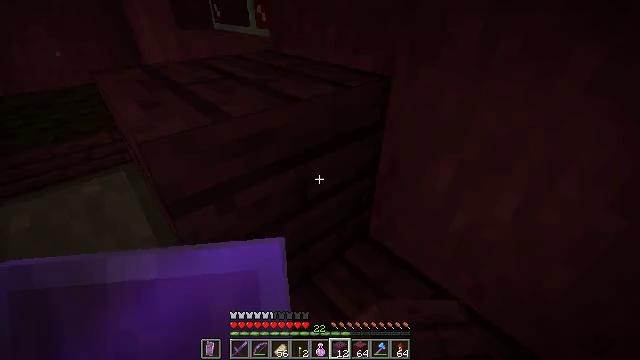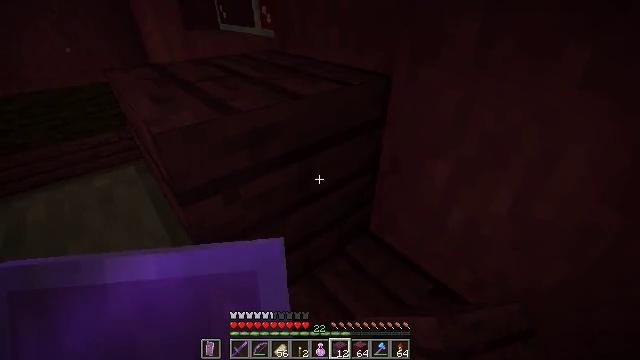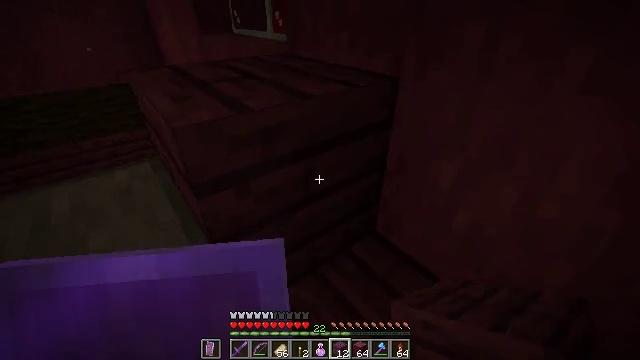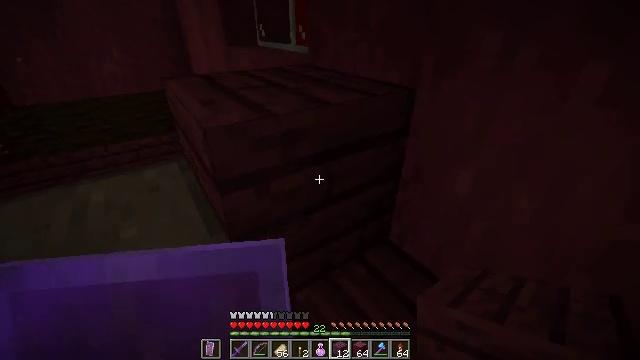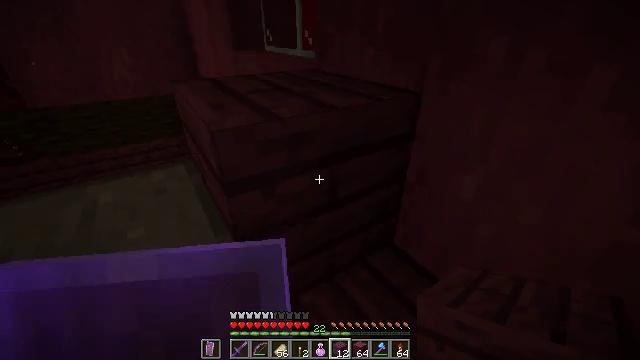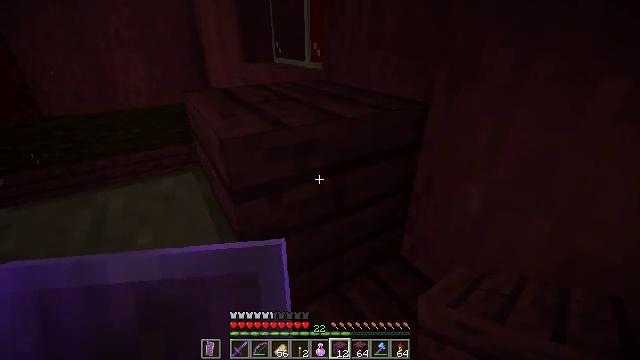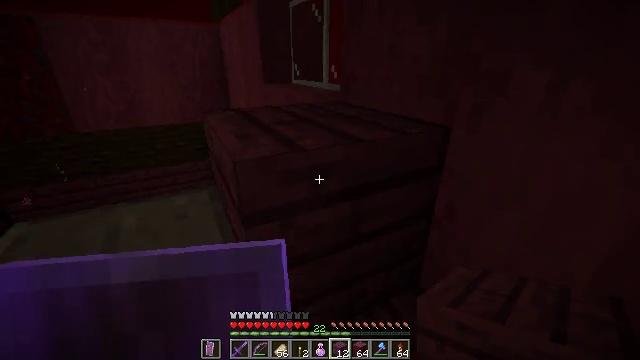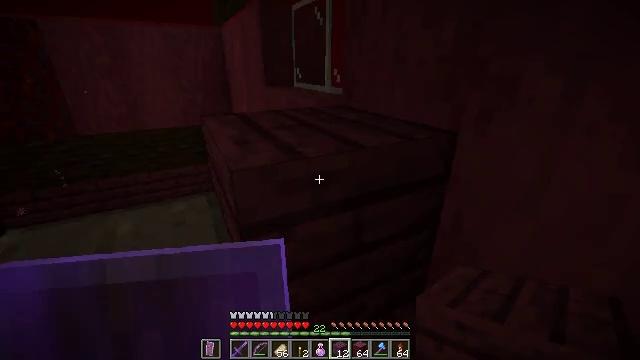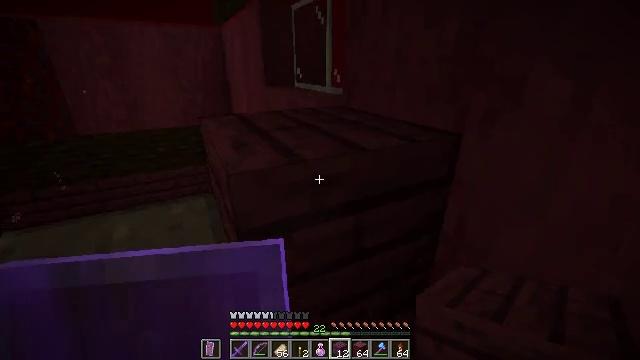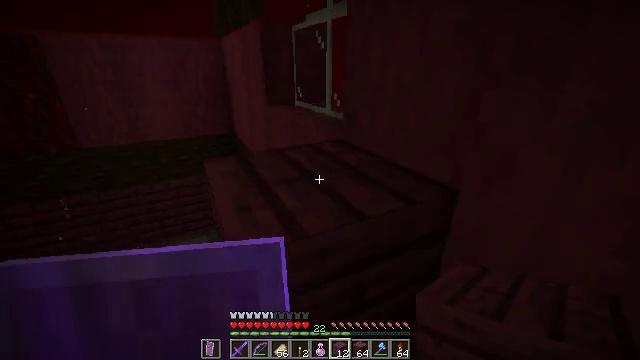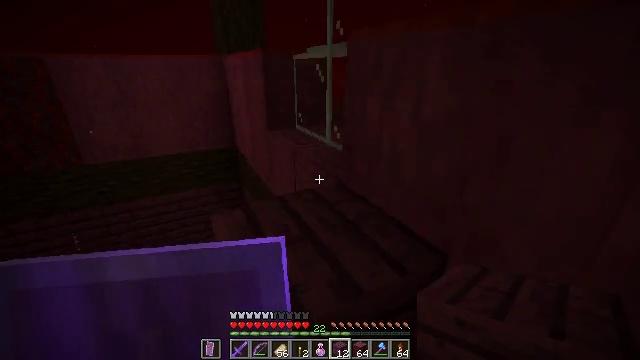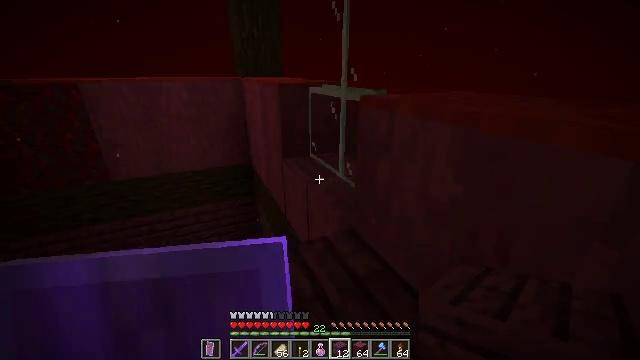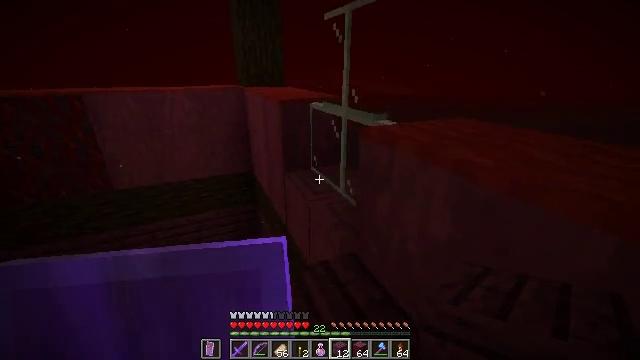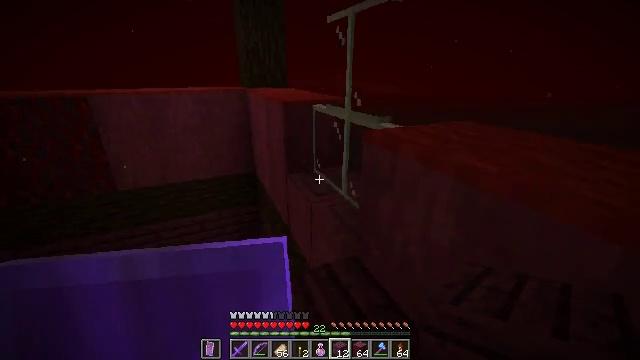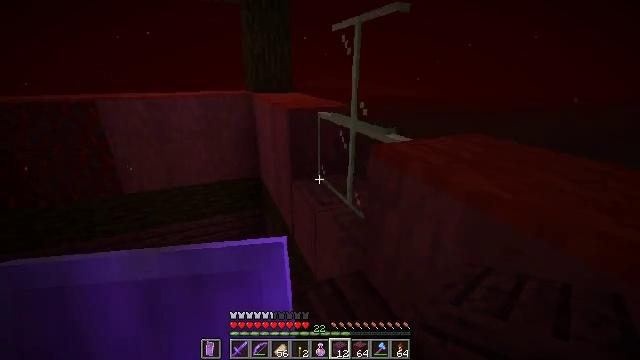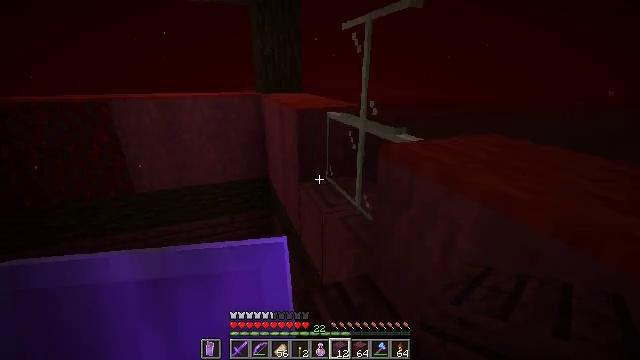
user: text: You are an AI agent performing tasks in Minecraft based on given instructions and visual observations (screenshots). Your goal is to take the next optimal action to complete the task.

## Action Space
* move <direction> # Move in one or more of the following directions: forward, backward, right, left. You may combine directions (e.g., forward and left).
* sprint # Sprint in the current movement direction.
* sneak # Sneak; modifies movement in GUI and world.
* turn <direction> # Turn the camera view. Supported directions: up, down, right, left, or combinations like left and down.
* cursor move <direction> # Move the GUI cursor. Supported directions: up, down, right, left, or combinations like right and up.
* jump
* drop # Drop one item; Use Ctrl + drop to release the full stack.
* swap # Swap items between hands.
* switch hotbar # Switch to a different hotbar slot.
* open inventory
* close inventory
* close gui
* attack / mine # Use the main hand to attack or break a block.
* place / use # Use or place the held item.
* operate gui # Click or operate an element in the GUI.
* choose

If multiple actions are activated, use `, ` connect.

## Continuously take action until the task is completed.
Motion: motion action
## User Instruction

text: Remove the red carpet to clear space.
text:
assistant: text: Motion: move back, sneak
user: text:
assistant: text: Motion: move back, sneak, turn left
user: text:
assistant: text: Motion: sneak, turn left and up
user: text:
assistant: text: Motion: sneak, turn left
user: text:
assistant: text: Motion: move forward, sneak, turn left and up
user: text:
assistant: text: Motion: move forward, sneak, turn left and up
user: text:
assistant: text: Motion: move forward, sneak
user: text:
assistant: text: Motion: move forward, sneak
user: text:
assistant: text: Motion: move forward, sneak, jump
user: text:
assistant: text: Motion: move forward, sneak, jump
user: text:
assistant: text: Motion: move forward, sneak, turn left, jump
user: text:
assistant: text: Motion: move forward, sneak, jump
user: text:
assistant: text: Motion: move forward, sneak, jump
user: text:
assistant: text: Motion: move forward, sneak, turn left, jump
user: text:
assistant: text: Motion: move forward, sneak, turn left, jump
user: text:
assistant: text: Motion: move forward, sneak, jump
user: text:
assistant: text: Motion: move forward, sneak
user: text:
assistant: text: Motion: move forward, sneak
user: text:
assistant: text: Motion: move forward, sneak
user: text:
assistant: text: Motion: move forward, sneak
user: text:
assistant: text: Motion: move forward, sneak
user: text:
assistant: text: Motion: move forward, sneak
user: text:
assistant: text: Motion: sneak, turn right
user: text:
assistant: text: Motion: sneak, turn right
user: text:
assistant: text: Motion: sneak
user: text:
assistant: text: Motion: sneak
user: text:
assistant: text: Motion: sneak
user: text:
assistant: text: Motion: sneak
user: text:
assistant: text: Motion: sneak, turn left
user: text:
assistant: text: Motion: move forward, sneak, turn left